Field crop: maize
Growth stage: 2
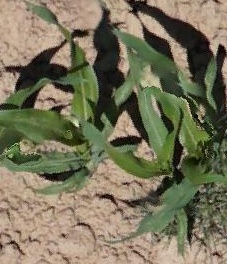
Species: maize